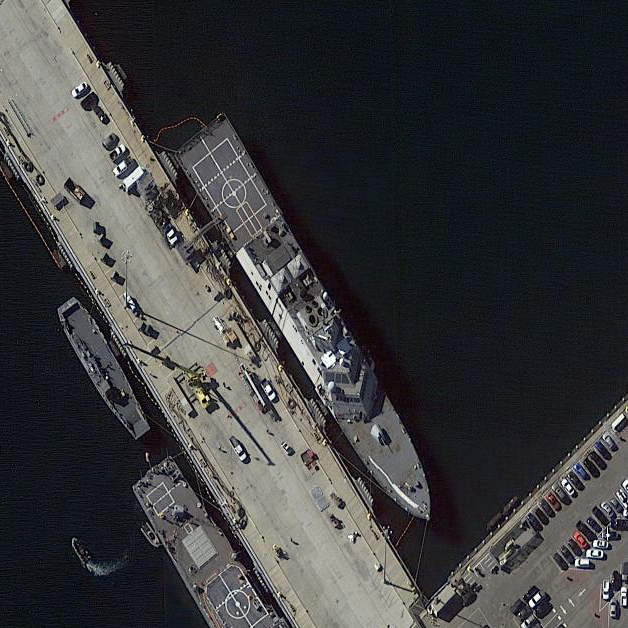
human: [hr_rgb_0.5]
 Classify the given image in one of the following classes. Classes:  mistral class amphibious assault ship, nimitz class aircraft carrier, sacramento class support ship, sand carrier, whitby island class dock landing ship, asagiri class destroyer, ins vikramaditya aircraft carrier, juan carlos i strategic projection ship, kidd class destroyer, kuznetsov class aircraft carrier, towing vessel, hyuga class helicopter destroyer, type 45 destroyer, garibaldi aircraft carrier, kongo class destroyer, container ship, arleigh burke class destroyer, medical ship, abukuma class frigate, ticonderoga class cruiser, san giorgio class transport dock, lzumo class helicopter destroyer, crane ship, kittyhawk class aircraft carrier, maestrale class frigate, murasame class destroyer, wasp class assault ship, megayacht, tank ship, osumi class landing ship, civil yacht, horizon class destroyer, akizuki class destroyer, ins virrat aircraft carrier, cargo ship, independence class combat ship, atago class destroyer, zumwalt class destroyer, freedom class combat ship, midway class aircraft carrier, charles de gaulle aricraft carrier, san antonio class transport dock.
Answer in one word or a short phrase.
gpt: Freedom class combat ship